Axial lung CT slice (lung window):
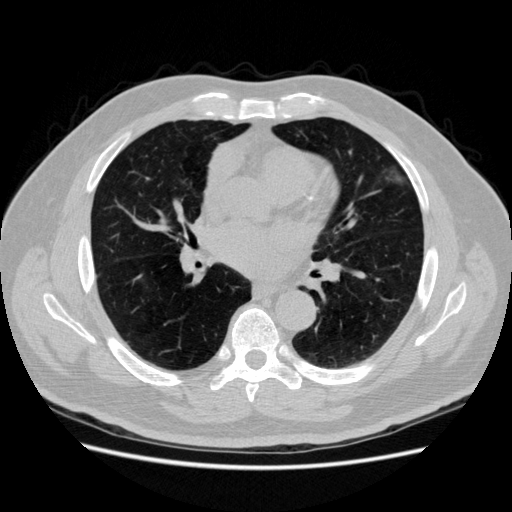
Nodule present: no